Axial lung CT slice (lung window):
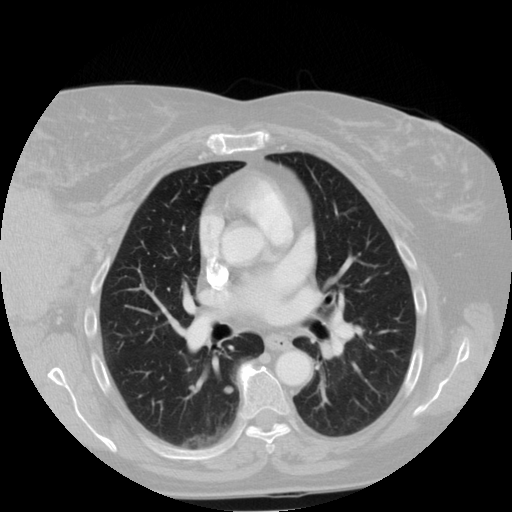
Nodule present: yes
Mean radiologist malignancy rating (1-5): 2.5